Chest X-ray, PA view. Patient: 34 years old, sex F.
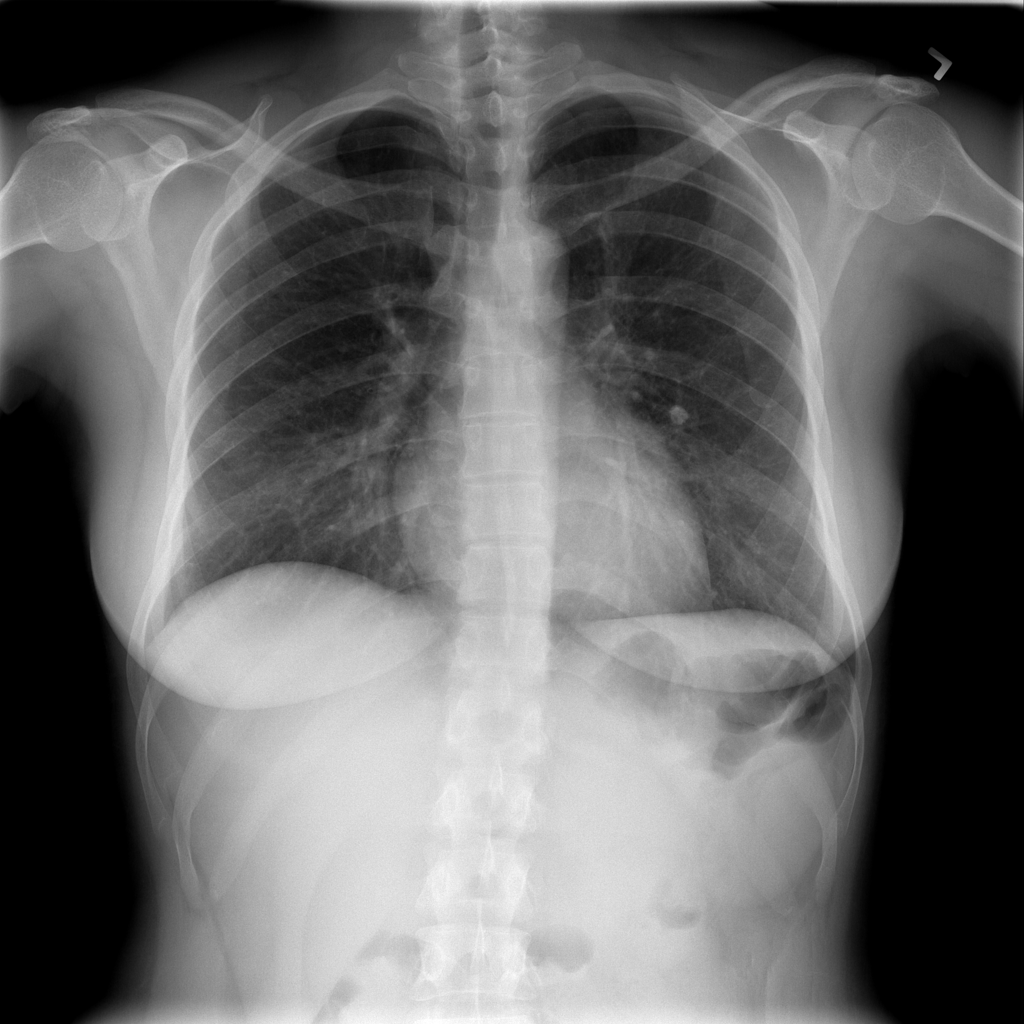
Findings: Nodule